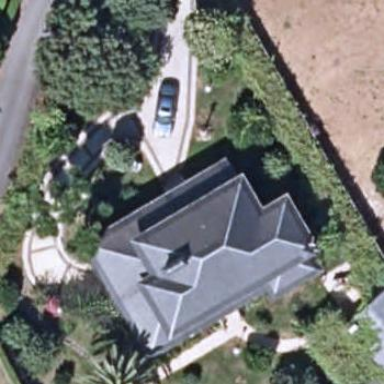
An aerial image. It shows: Simple and straightforward house.